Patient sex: M
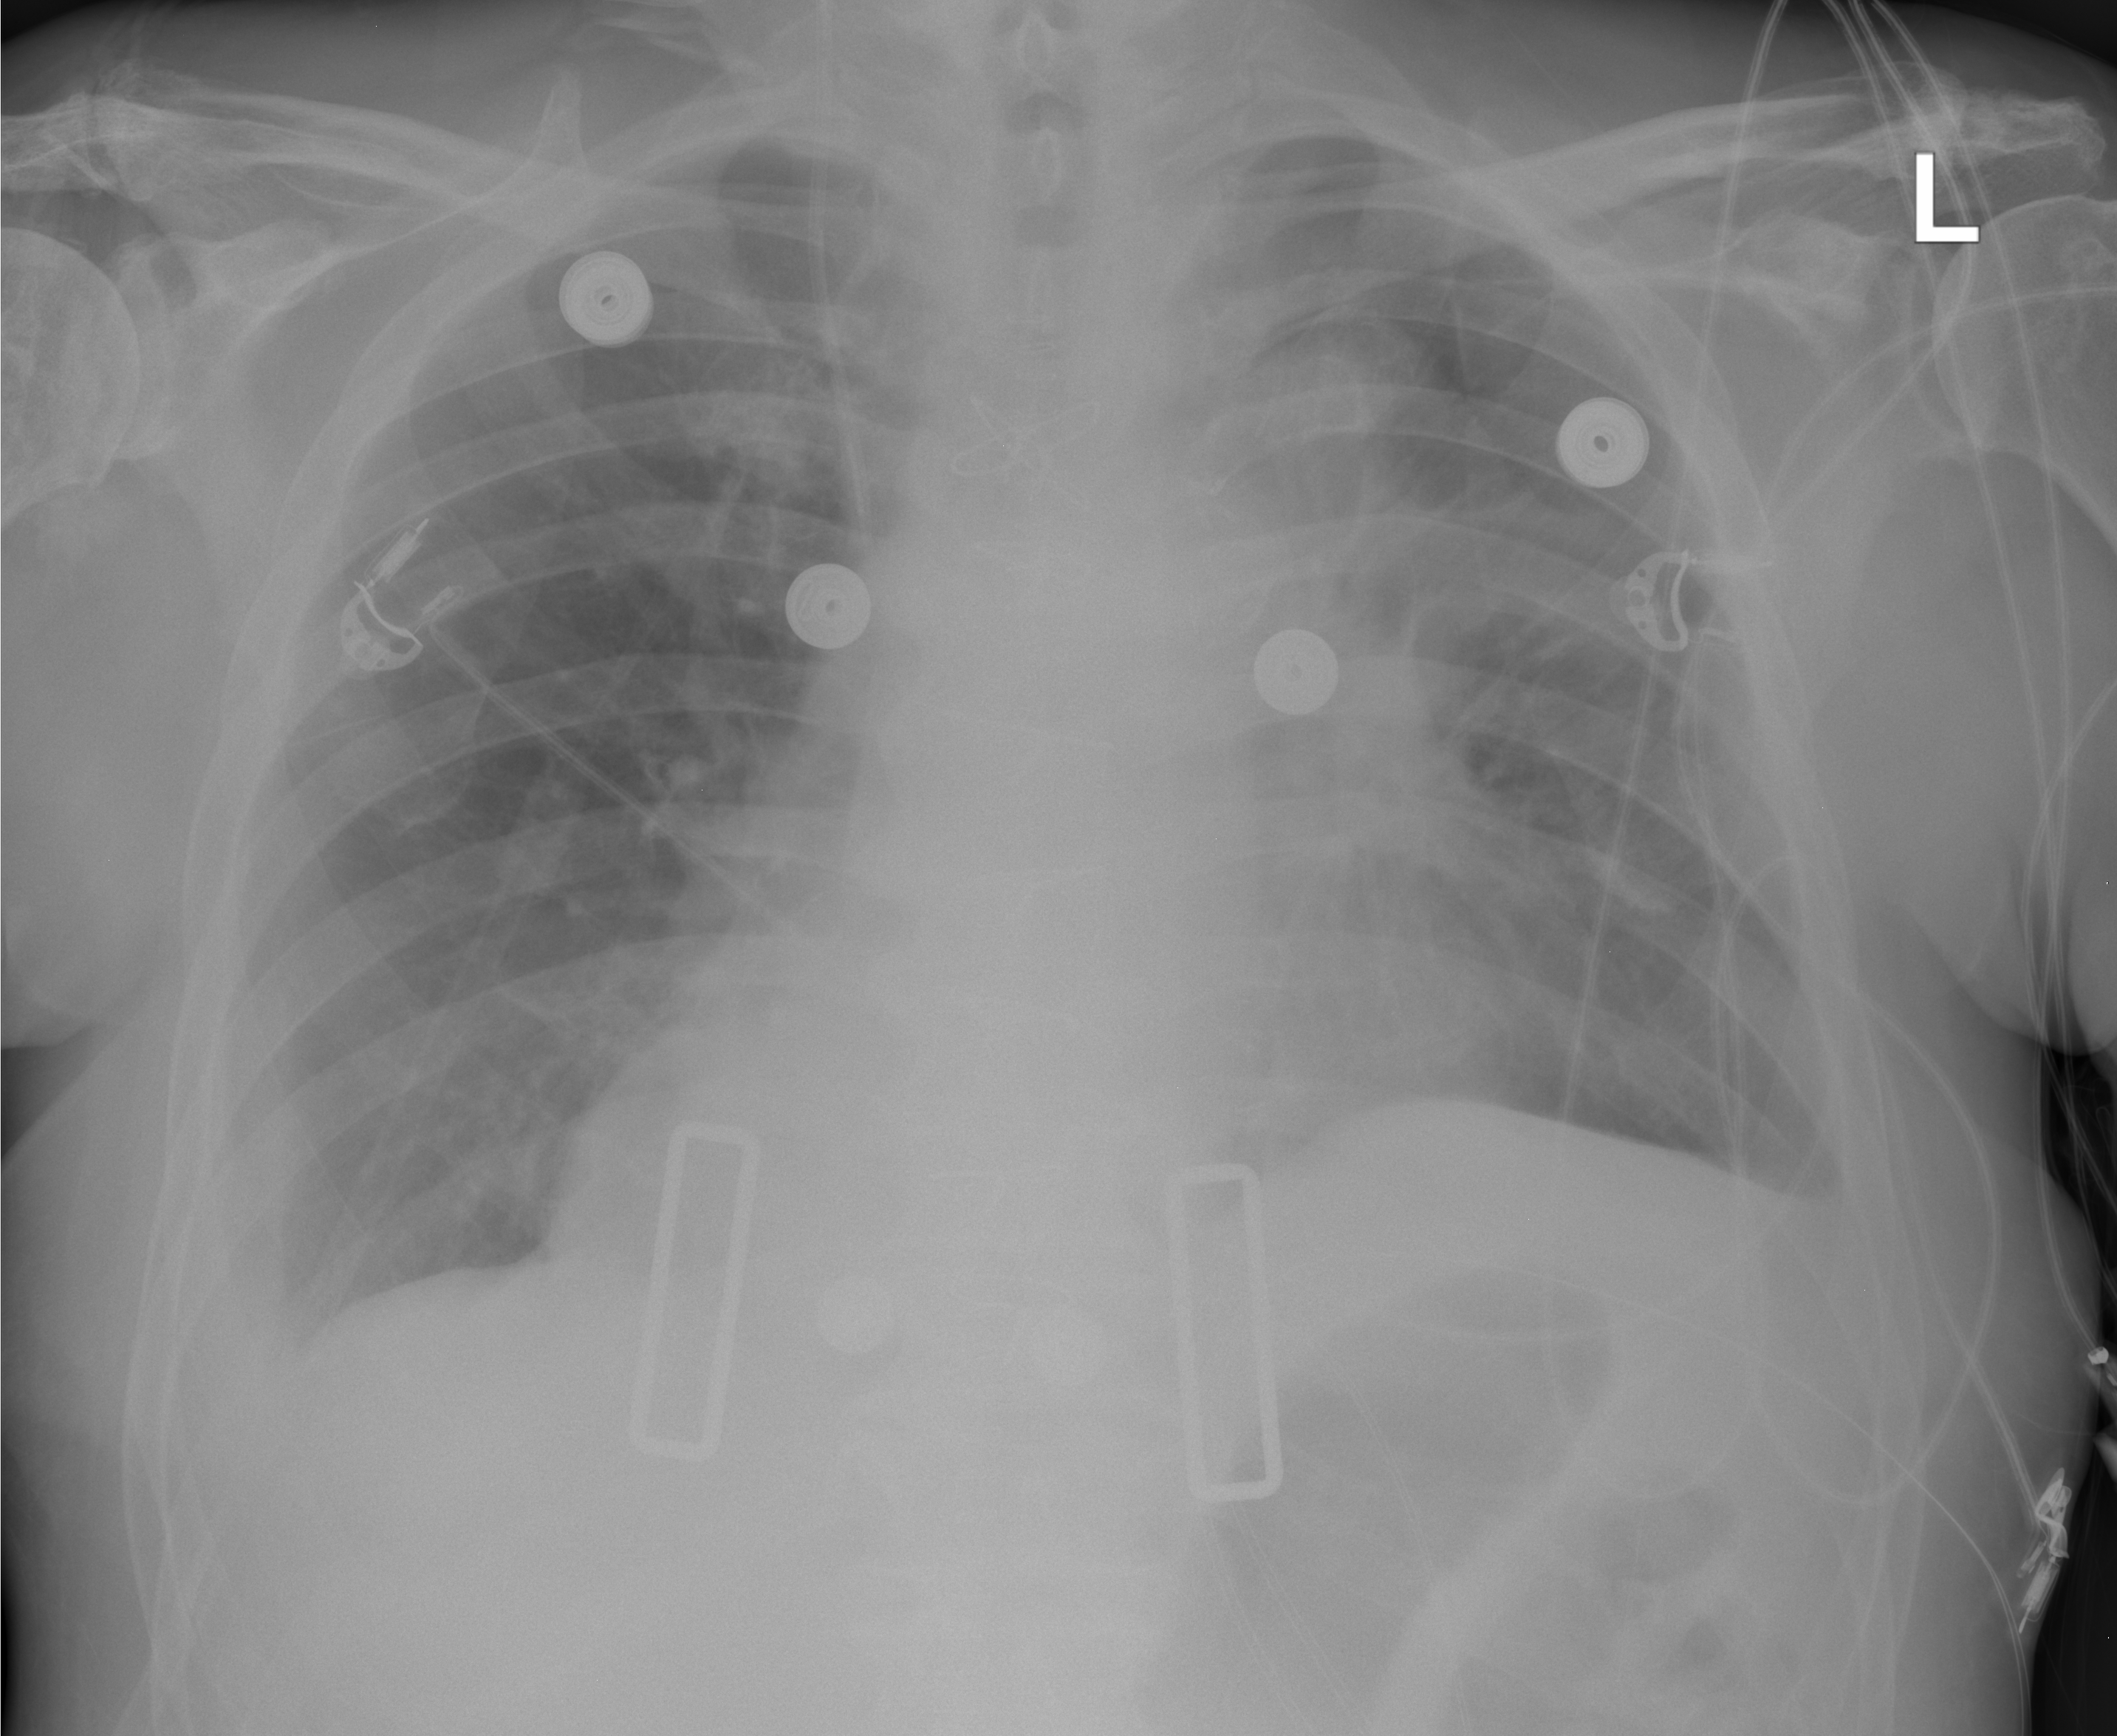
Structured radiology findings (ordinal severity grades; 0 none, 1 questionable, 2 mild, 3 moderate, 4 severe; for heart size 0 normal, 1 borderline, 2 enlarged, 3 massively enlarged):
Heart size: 2
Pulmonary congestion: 2
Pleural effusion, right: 1
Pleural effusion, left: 1
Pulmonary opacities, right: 0
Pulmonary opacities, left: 1
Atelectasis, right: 0
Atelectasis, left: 0